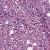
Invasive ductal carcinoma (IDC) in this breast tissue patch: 1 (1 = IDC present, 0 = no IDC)